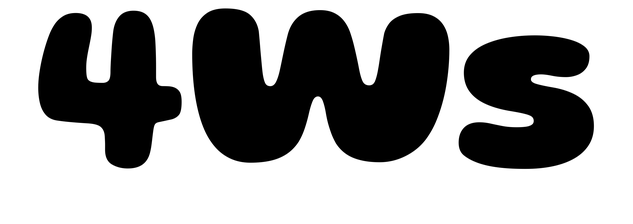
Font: Gluten_ExtraBold